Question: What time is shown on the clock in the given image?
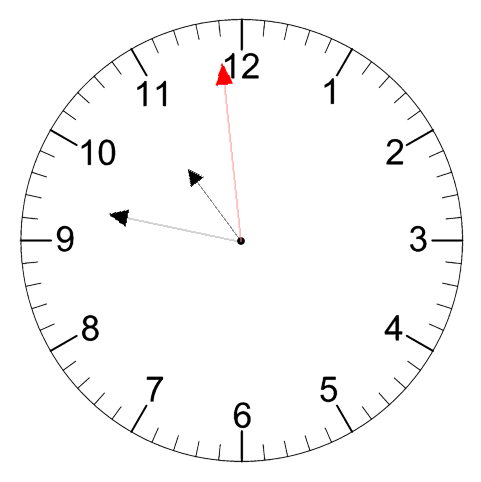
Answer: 10:46:59